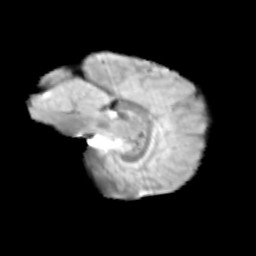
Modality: T2w
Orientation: sagittal
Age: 13
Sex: female
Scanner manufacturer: siemens
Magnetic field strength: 3 T
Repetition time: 3.8 s
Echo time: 0.07 s